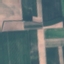
Land use / land cover class: AnnualCrop